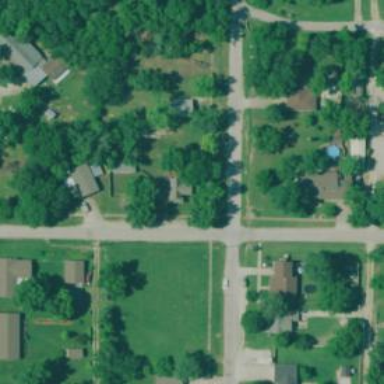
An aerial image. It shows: Residential road.